Question: I'm getting an error and not sure why,
this is my project setup:

Whenever I run a server method that references Book.java, I get this error message
'''
java.lang.ClassCastException: com.client.Book cannot be cast to com.server.Book
'''
Can i not have the same class on both the client and server?
This is the code for my 'Book' class
*The only difference is in the package declaration
'''
package com.client; /* on client side*/
package com.server; /* on server side */
import java.io.Serializable;
public class Book implements Serializable
{
/**
*
*/
private static final long serialVersionUID = 1L;
private String name, author;
private int copiesAvail;
private int daysToReturn;
public Book()
{
}
public Book (String name, String author)
{
this.name = name;
this.author = author;
copiesAvail = 1;
daysToReturn = 0;
}
// getters
public String getName() {return name;}
public String getAuthor() {return author;}
public int getCopiesAvail() {return copiesAvail;}
public int getDaysToReturn() {return daysToReturn;}
// setters
public void setName(String name) {this.name = name;}
public void setAuthor(String author) {this.author= author;}
public void setCopiesAvail(int copiesAvail) {this.copiesAvail = copiesAvail;}
public void setDaysToReturn(int daysToReturn) {this.daysToReturn = daysToReturn;}
public String toString()
{
return "Name: " + getName()
+ "
Author: " + getAuthor()
+ "
Number of Copies Available: " + getCopiesAvail();
}
}
'''
What could be causing this error?
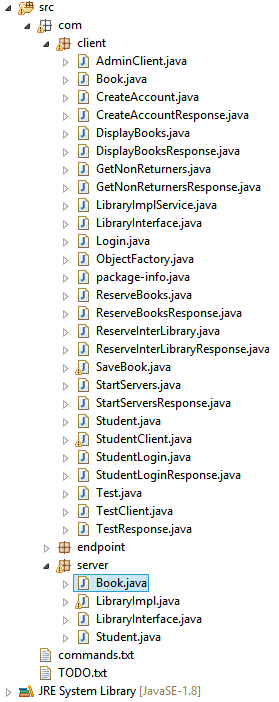
Answer: These two classes, although they shares the same name, are two totally different, incompatible classes. The Book in client package and server package does not have a Is-A relationship so the cast will surely fail.
You don't have to have two classes with the exactly the same implementation. If this class is used both by the client and the server, the standard way is to put this class in another package, say "common" and shares between the client and server code.